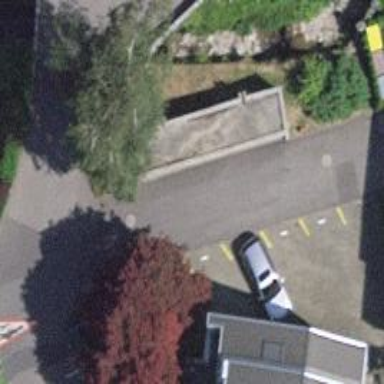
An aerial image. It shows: Motorcycle parking area.